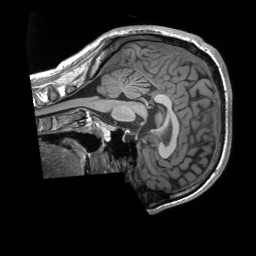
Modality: T1w
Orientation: sagittal
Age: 31
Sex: male
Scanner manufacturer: siemens
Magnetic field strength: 3 T
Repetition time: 2.3 s
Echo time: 0.00232 s